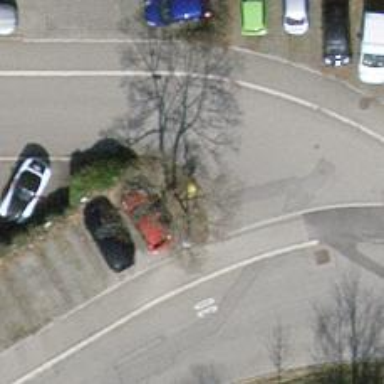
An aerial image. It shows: Post box.